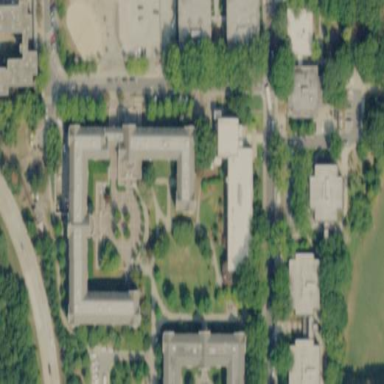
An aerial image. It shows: Dormitory with gabled roof. It is classified as Residence Halls according to gatech.